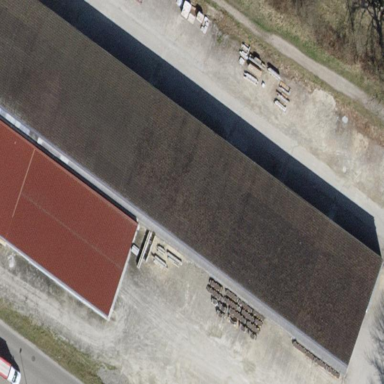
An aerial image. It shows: View of roof of building.